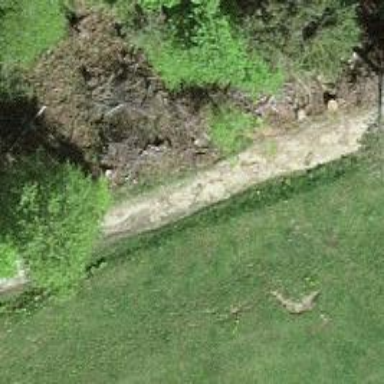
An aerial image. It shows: Path with ground surface of grade2.